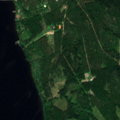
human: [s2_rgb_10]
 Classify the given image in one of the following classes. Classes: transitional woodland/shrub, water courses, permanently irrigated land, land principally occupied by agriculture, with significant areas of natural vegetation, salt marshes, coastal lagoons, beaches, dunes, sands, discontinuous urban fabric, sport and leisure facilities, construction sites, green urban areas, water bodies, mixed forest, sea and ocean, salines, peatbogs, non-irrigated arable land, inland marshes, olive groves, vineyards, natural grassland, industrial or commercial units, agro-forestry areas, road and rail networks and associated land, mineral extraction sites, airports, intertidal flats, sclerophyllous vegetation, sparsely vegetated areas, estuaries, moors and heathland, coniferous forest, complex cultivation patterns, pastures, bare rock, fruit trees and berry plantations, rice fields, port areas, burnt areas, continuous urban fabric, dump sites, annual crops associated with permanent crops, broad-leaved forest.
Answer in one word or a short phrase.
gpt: land principally occupied by agriculture, with significant areas of natural vegetation, broad-leaved forest, mixed forest, transitional woodland/shrub, water bodies